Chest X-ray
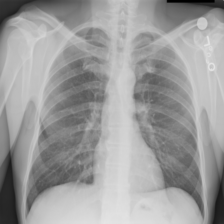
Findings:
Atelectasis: negative
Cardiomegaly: negative
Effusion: negative
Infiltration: negative
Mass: negative
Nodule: negative
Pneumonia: negative
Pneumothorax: negative
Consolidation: negative
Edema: negative
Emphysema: negative
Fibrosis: negative
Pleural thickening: negative
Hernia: negative